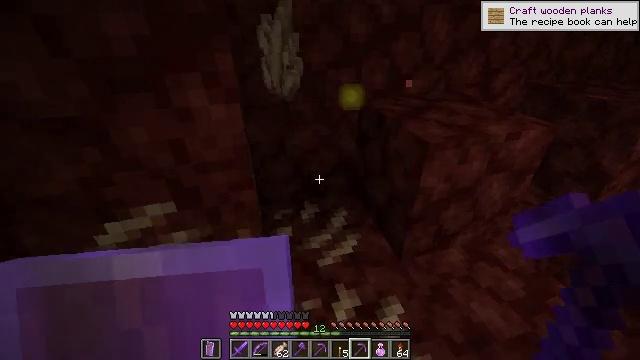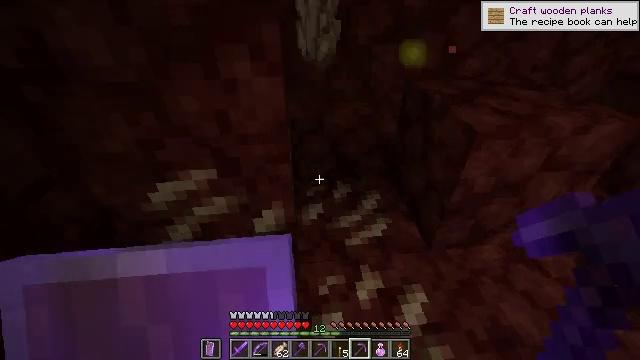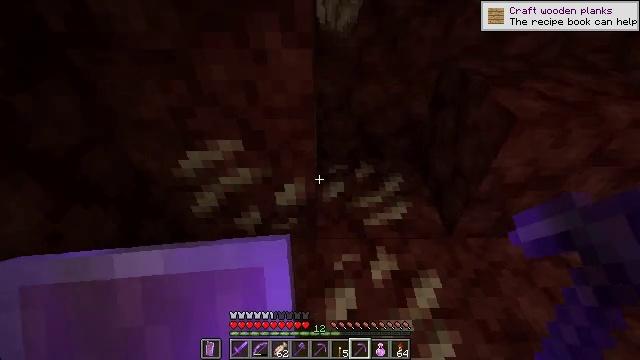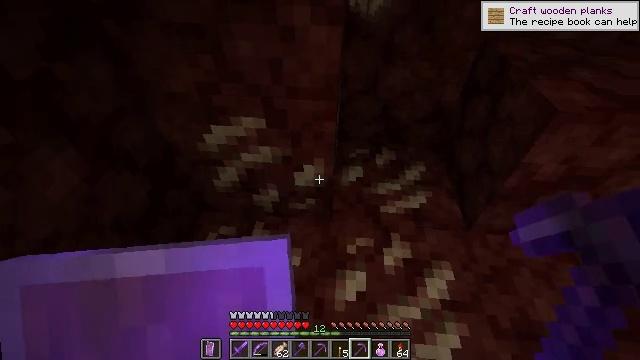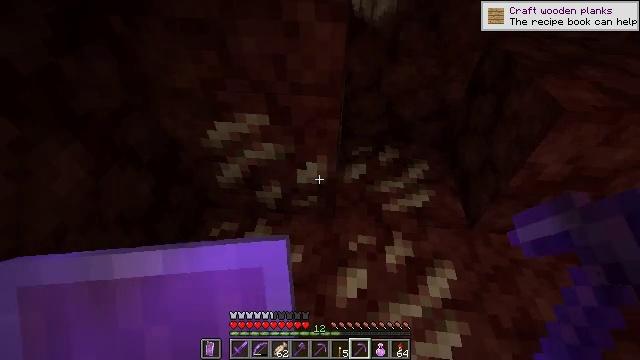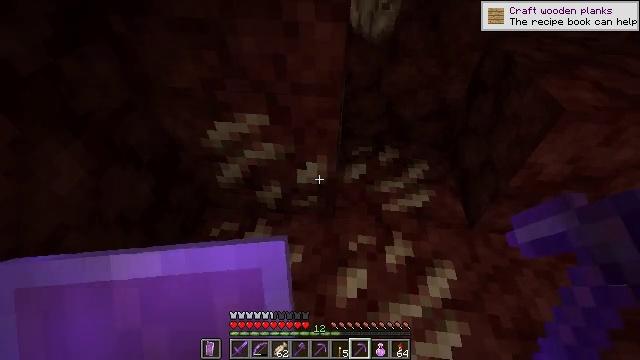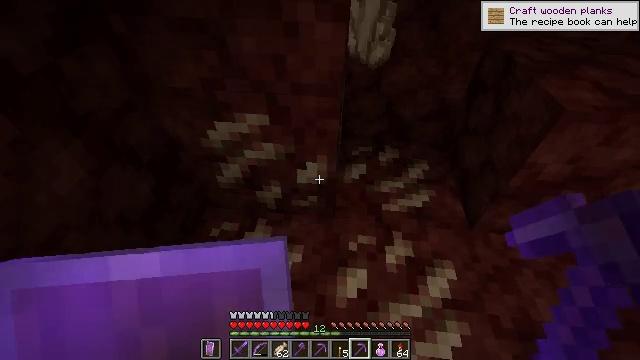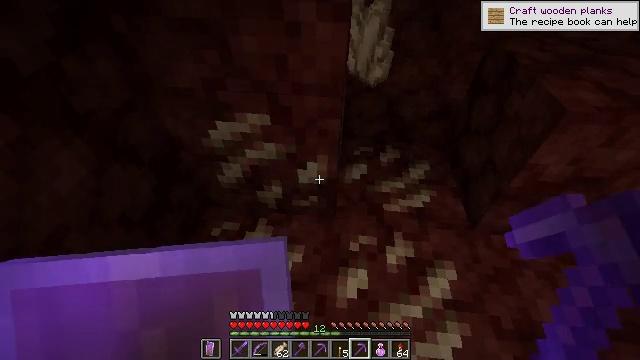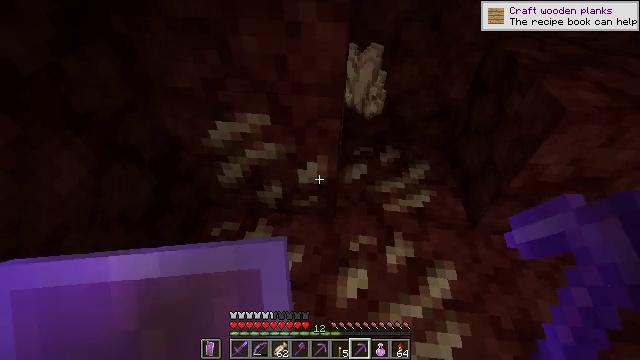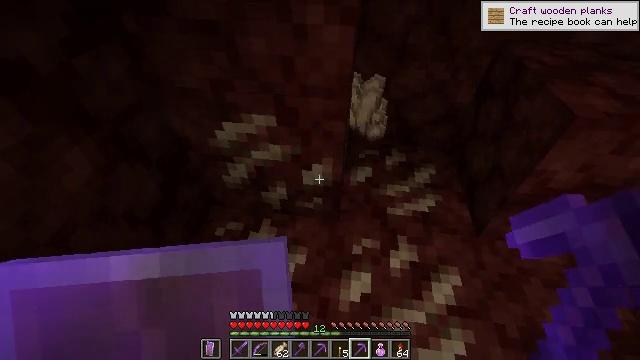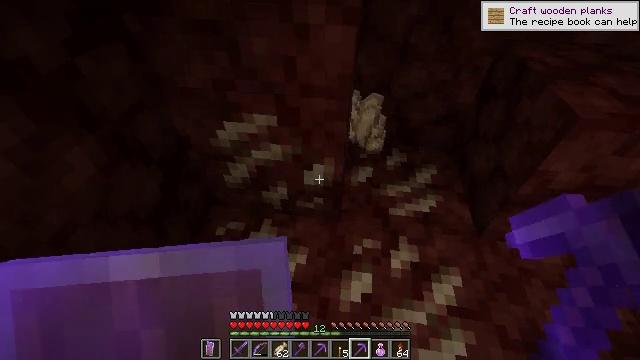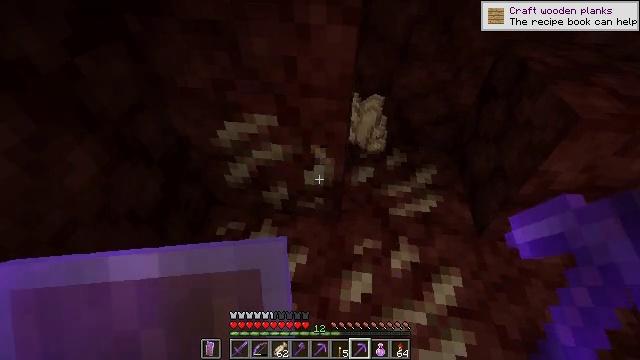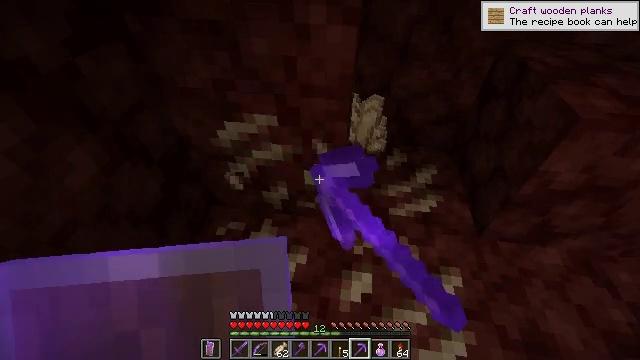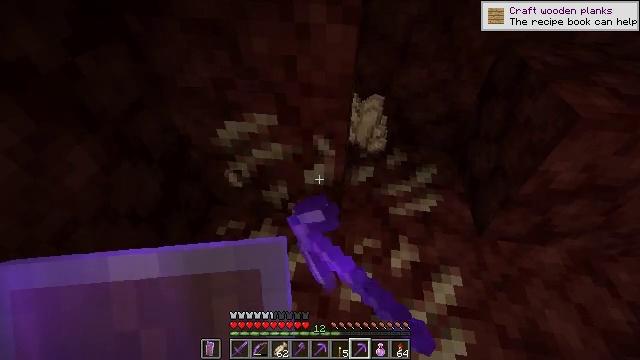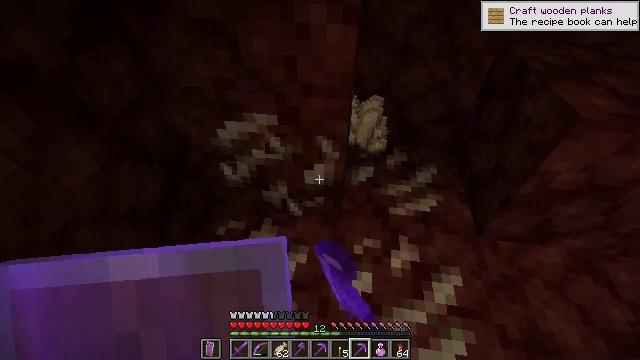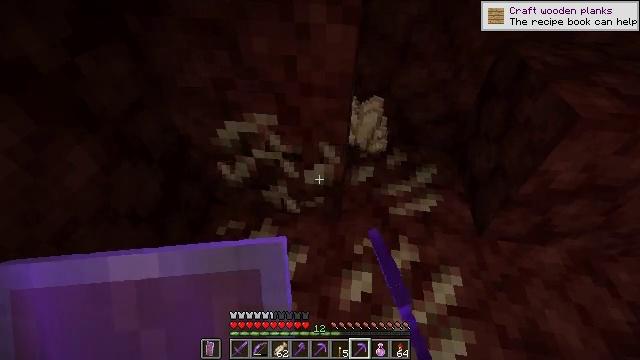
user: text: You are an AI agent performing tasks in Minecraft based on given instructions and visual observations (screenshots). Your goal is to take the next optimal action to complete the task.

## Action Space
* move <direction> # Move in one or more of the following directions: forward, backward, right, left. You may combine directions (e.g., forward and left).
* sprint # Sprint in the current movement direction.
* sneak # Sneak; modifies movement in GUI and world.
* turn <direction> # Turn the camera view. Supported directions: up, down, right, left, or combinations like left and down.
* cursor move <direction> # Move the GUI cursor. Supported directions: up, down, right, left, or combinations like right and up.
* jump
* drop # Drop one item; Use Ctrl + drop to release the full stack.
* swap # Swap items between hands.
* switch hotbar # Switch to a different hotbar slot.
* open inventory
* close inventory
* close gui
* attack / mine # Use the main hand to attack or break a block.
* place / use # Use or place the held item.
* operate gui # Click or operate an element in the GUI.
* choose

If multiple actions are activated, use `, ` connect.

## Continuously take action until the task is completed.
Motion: motion action
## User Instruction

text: Extract nether quartz by breaking the ore.
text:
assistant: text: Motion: turn left and down
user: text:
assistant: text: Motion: turn left and down
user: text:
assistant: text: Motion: turn left and down
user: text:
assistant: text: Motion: no_op
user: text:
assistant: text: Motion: no_op
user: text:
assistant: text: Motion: no_op
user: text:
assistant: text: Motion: no_op
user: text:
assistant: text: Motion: no_op
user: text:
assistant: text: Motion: turn left
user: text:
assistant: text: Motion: no_op
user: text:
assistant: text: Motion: attack / mine
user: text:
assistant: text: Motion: attack / mine
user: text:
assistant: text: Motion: attack / mine
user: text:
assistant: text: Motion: attack / mine
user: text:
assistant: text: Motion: attack / mine
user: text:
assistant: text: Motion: attack / mine
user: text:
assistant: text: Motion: attack / mine
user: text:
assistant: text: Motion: attack / mine
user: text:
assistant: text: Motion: no_op
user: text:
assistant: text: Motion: no_op
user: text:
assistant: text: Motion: no_op
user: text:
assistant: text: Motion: no_op
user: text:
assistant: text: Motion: no_op
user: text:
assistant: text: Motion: no_op
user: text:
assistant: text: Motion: no_op
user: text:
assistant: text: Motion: turn right and down
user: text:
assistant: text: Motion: turn right and down
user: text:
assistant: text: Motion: turn right and down
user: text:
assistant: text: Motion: turn right
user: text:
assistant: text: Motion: attack / mine